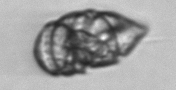
Label: Warnowia